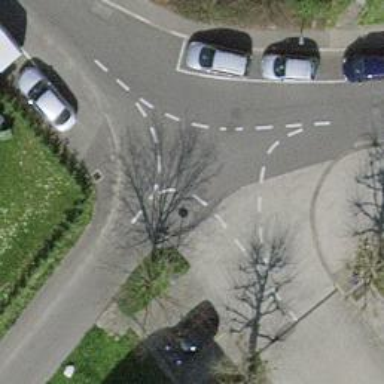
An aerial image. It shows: Mini roundabout on the road.